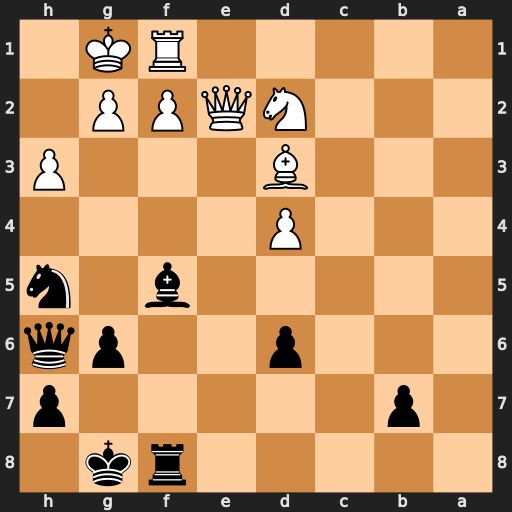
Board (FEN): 5rk1/1p5p/3p2pq/5b1n/3P4/3B3P/3NQPP1/5RK1
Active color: b
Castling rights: -
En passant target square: -
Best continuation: Nf4 Bc4+ d5 Bxd5+ Nxd5